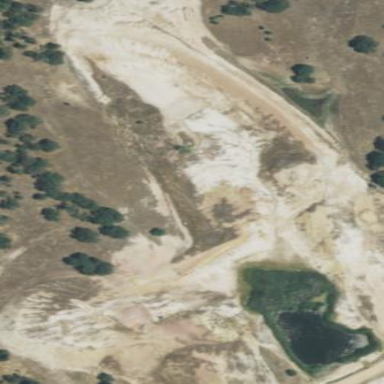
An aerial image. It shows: Quarry area characterized by vacant or disturbed land.